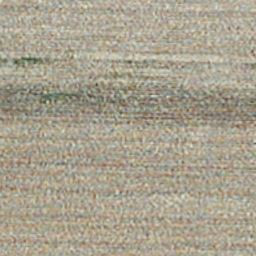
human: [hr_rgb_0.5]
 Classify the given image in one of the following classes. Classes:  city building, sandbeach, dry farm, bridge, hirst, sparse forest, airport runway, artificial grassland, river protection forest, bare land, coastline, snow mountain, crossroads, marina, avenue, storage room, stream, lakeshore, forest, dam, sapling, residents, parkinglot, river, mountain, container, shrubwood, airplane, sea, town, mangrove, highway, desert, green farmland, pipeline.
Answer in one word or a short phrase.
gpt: dry farm